Interaction volume radius: 5 \u00c5
Interaction volume height: 25 \u00c5
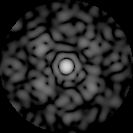
Disorder parameter: 0.6932